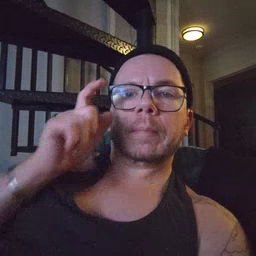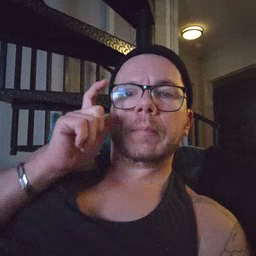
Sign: moon